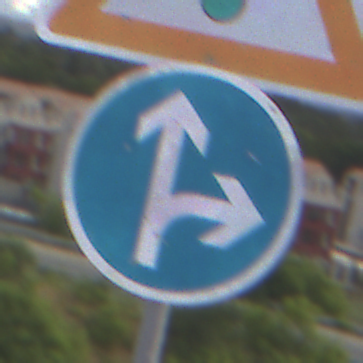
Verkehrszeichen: VorgeschriebeneFahrtrichtungGeradeausOderRechts
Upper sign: Lichtzeichenanlage
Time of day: MorningAfternoon
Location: Outdoor (Suburban)
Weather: PartlyCloudy
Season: NotSpecified
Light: Natural